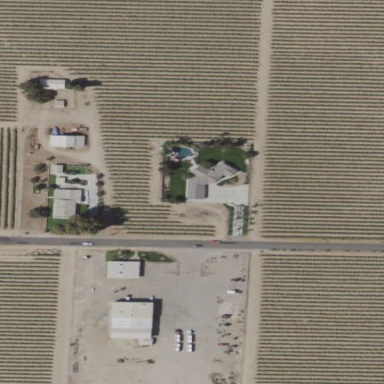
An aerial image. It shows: Vineyard.